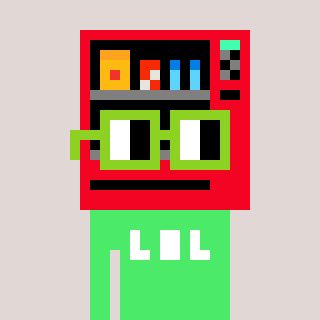
a pixel art character with square light green glasses, a vending machine-shaped head and a teal-colored body on a warm background